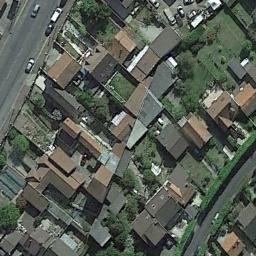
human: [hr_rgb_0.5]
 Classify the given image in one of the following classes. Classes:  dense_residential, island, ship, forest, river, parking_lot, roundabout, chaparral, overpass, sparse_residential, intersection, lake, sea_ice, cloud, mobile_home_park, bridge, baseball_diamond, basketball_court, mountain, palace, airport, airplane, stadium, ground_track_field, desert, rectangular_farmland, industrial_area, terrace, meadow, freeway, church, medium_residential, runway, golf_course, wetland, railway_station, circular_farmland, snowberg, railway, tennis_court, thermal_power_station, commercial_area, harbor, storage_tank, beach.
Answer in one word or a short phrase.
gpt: dense_residential